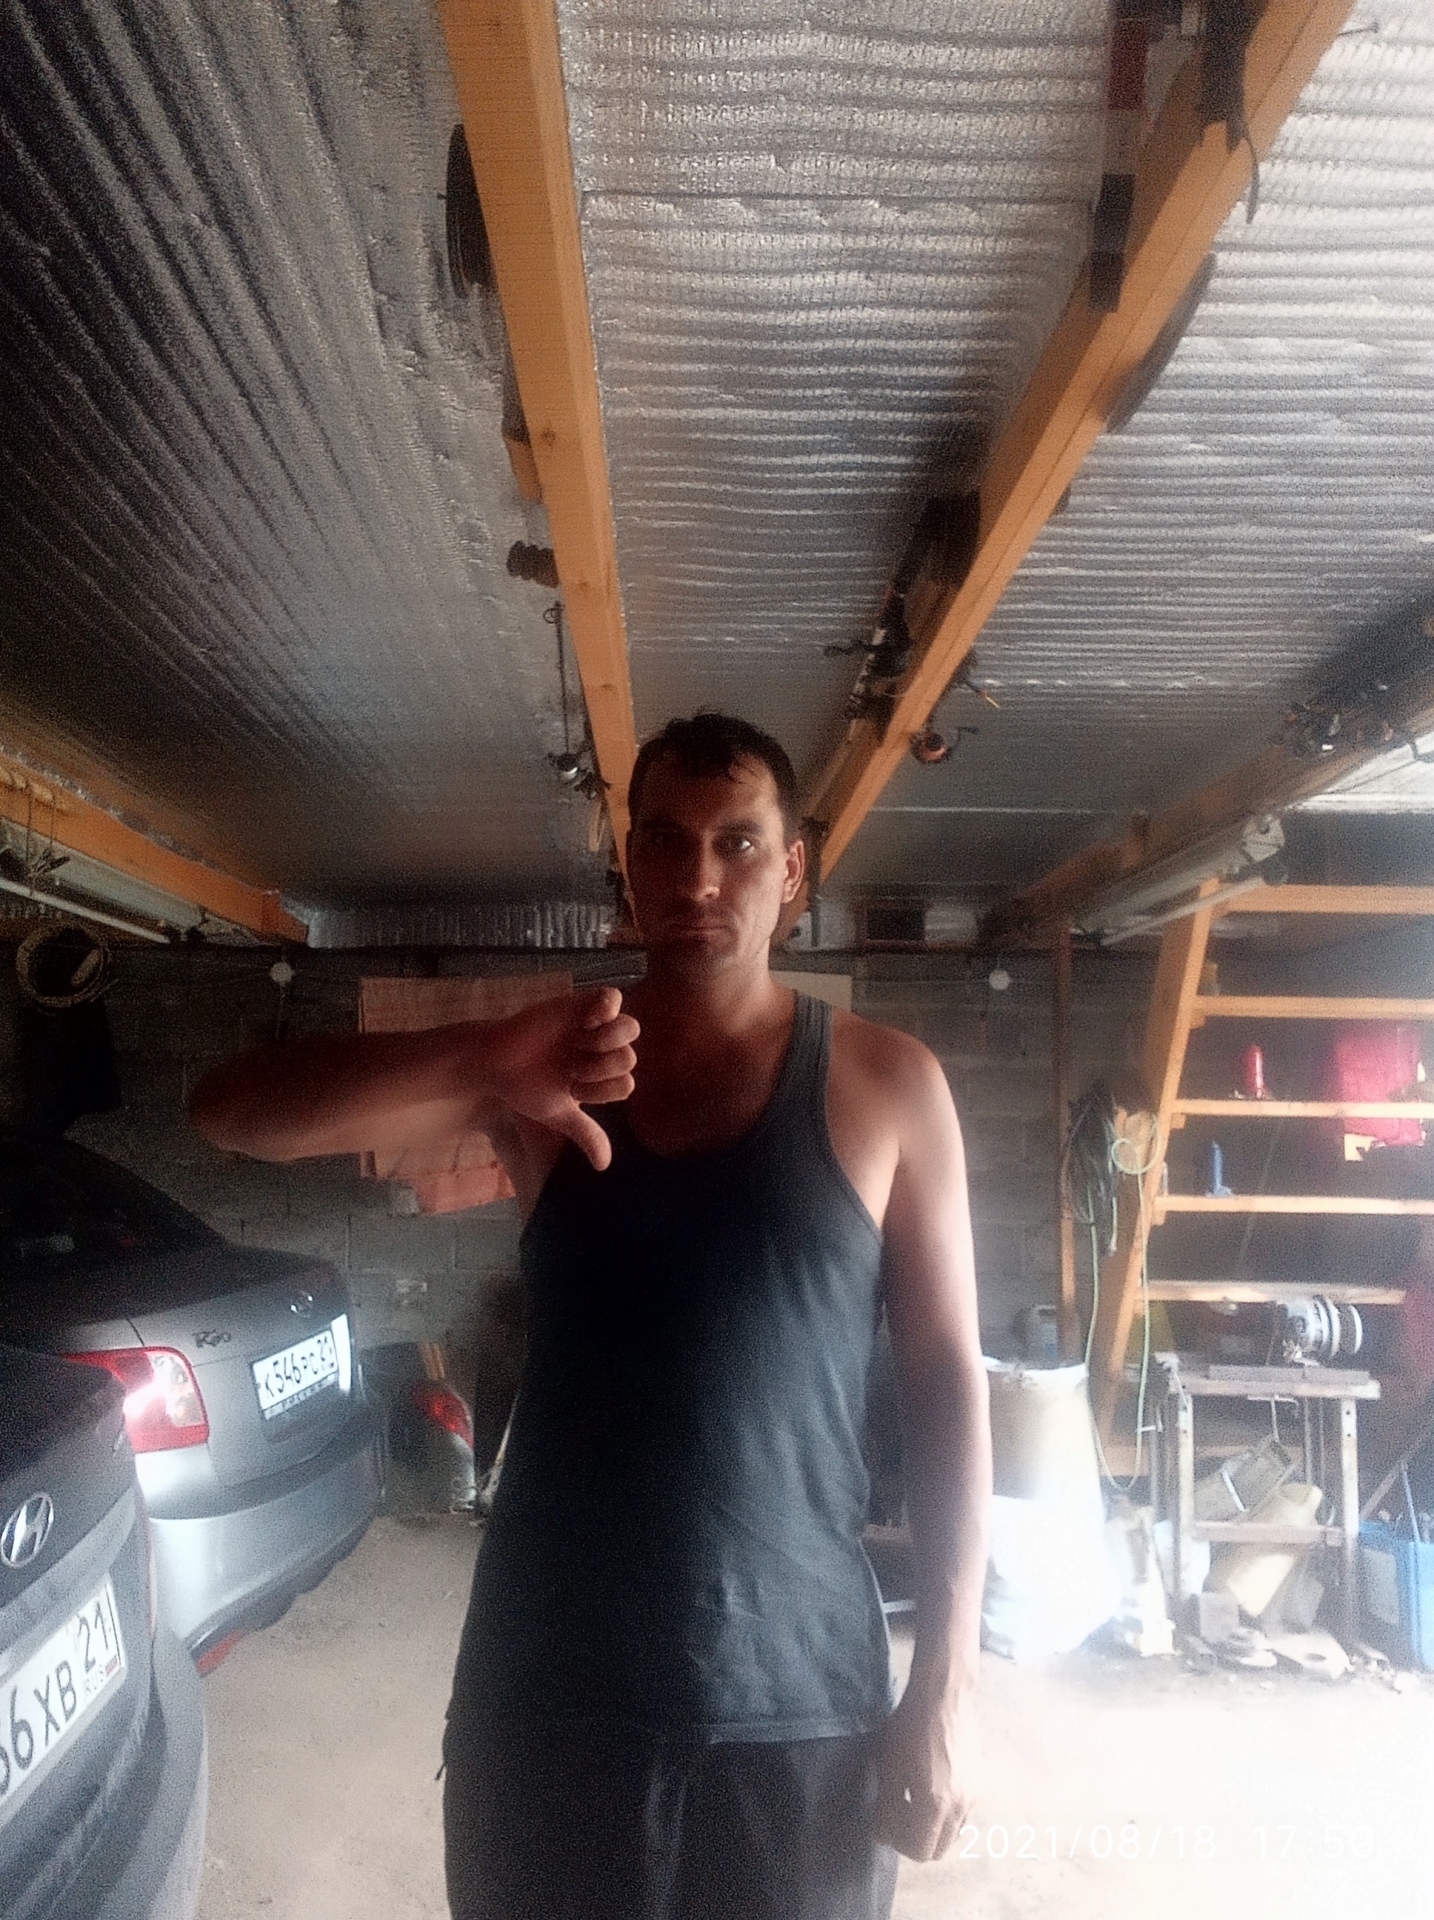
Label: noise